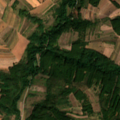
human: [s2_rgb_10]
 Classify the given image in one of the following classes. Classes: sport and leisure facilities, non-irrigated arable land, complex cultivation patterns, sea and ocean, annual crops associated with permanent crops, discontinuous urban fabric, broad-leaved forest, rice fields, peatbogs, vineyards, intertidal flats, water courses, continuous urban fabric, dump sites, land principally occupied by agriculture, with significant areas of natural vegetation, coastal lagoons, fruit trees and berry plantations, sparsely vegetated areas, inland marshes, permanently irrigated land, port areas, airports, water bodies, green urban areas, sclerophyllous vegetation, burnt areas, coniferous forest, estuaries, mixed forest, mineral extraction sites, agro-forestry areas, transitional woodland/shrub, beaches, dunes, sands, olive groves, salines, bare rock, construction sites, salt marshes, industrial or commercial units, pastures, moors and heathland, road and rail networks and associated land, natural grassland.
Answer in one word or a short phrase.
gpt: non-irrigated arable land, complex cultivation patterns, land principally occupied by agriculture, with significant areas of natural vegetation, broad-leaved forest